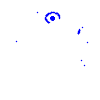
Particle: electron